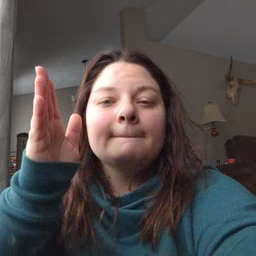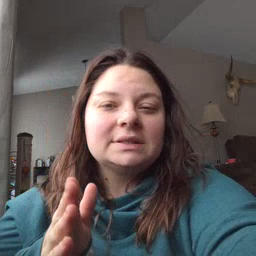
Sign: person